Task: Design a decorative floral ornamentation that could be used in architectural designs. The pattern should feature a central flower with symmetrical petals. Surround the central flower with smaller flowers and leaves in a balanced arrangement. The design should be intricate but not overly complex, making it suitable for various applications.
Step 799:
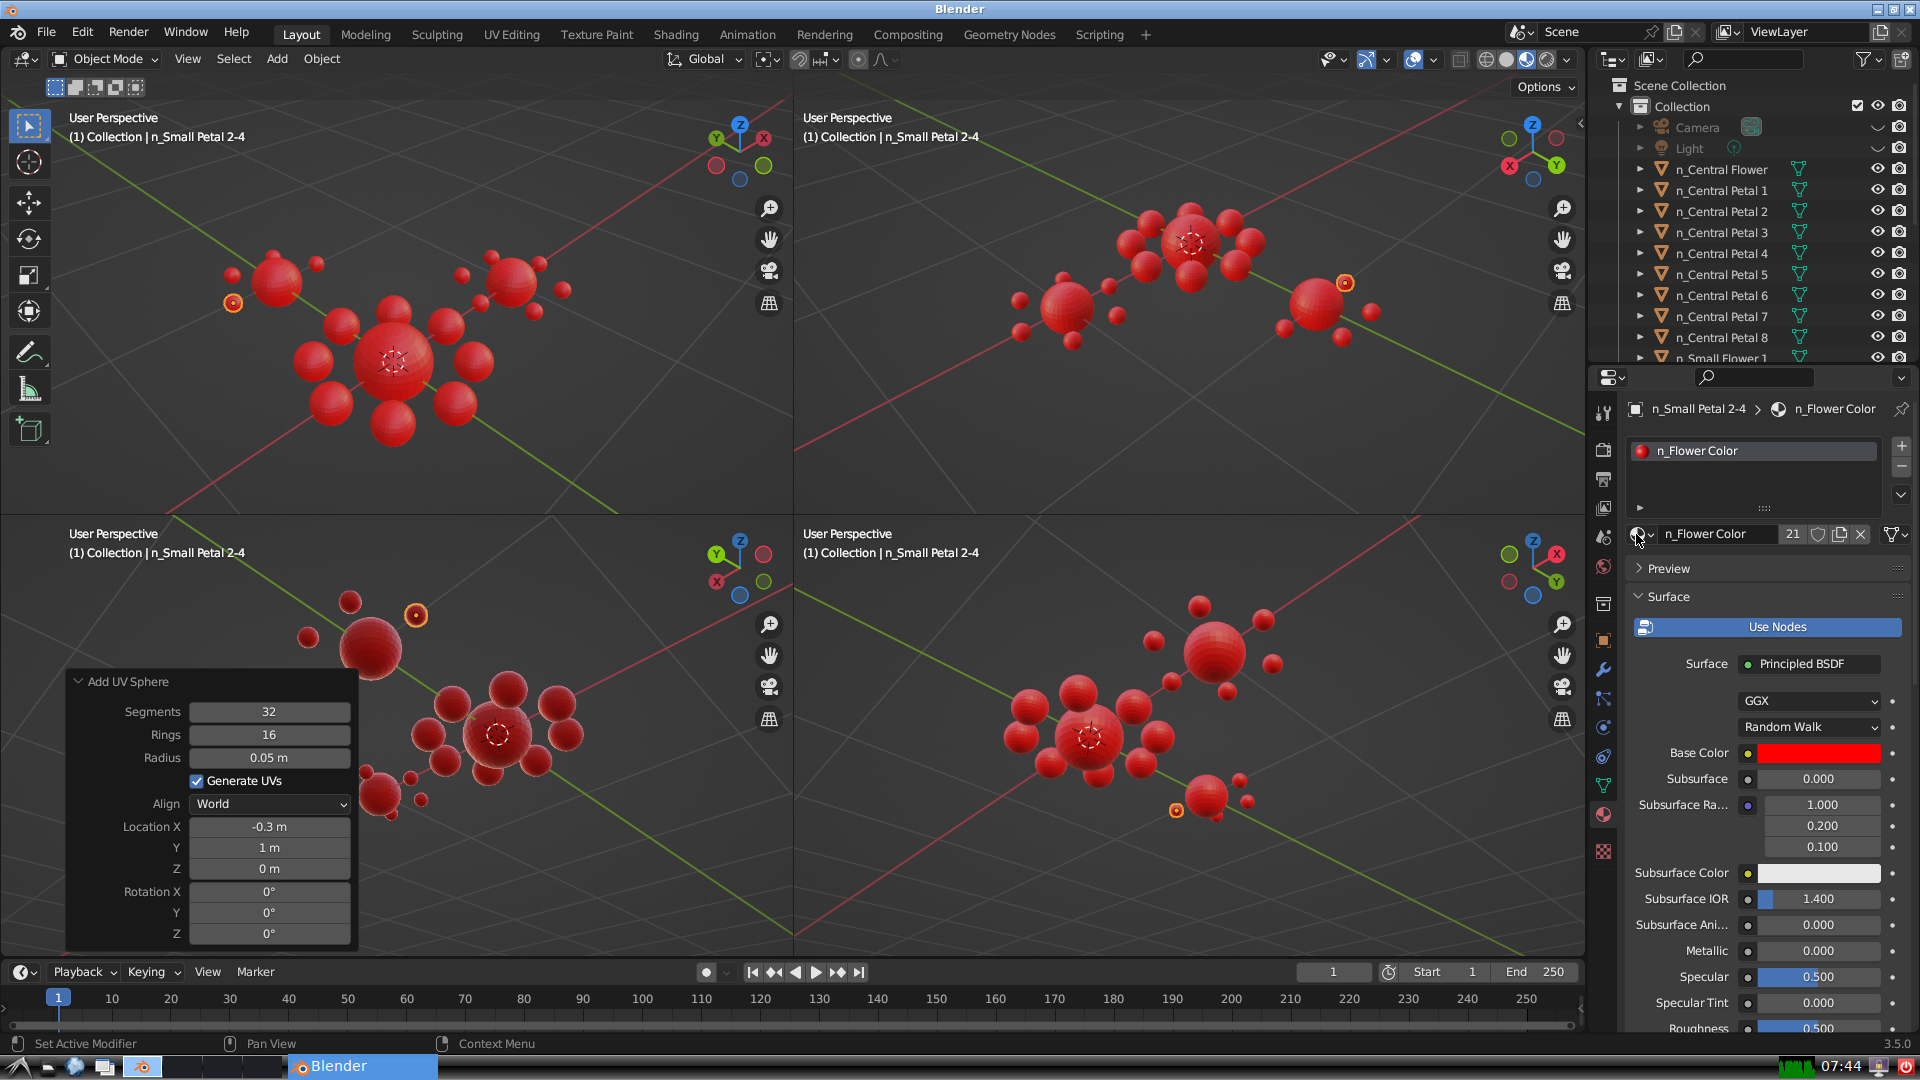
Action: {"mouse_move": [278, 58]}